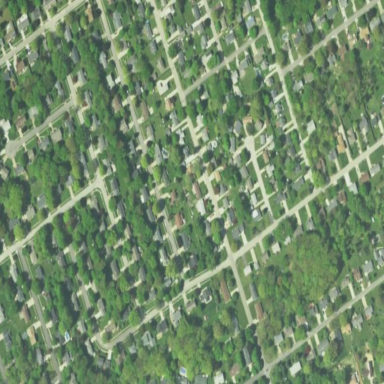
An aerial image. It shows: Charming neighbourhood.